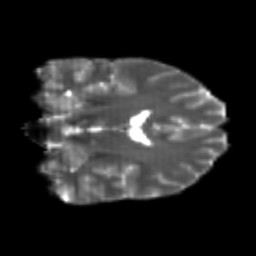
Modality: T2w
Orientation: coronal
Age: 22
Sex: male
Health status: healthy
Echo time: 0.074 s